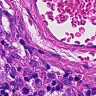
Metastatic tissue present: no